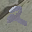
Label: 2